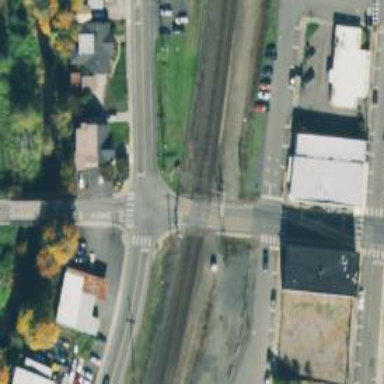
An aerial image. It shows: Railway level crossing.